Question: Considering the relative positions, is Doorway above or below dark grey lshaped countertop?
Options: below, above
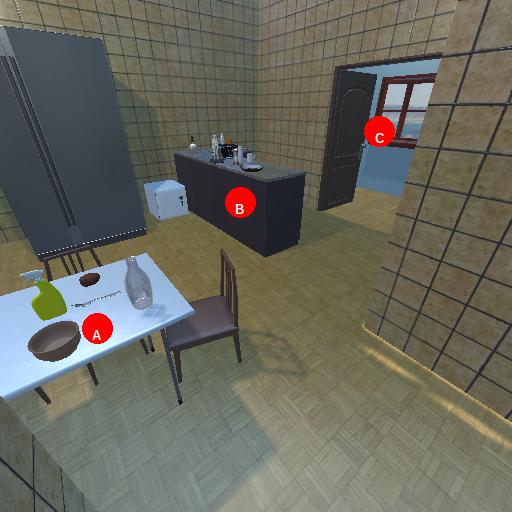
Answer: below